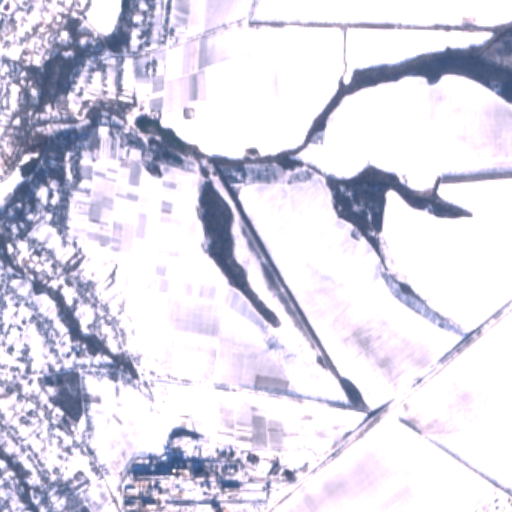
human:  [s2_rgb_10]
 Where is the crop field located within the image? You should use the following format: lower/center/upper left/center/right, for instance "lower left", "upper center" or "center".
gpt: The crop field is located in the lower right of the image.
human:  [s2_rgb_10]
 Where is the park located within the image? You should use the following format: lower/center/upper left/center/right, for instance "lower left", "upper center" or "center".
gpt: The park is located in the lower left of the image.
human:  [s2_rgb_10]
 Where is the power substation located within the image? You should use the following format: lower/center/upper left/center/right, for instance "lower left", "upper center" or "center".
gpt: The power substation is located in the lower left of the image.
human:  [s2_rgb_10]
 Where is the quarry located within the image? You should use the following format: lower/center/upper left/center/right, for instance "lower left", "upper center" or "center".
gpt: There is no quarry in the image.